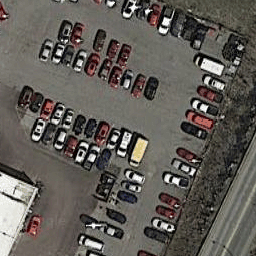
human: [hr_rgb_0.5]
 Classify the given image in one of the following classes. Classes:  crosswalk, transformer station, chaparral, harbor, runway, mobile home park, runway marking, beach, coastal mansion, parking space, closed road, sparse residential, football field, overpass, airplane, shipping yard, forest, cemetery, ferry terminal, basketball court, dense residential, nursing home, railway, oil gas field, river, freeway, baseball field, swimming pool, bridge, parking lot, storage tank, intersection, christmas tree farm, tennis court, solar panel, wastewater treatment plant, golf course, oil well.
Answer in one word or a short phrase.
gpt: parking lot